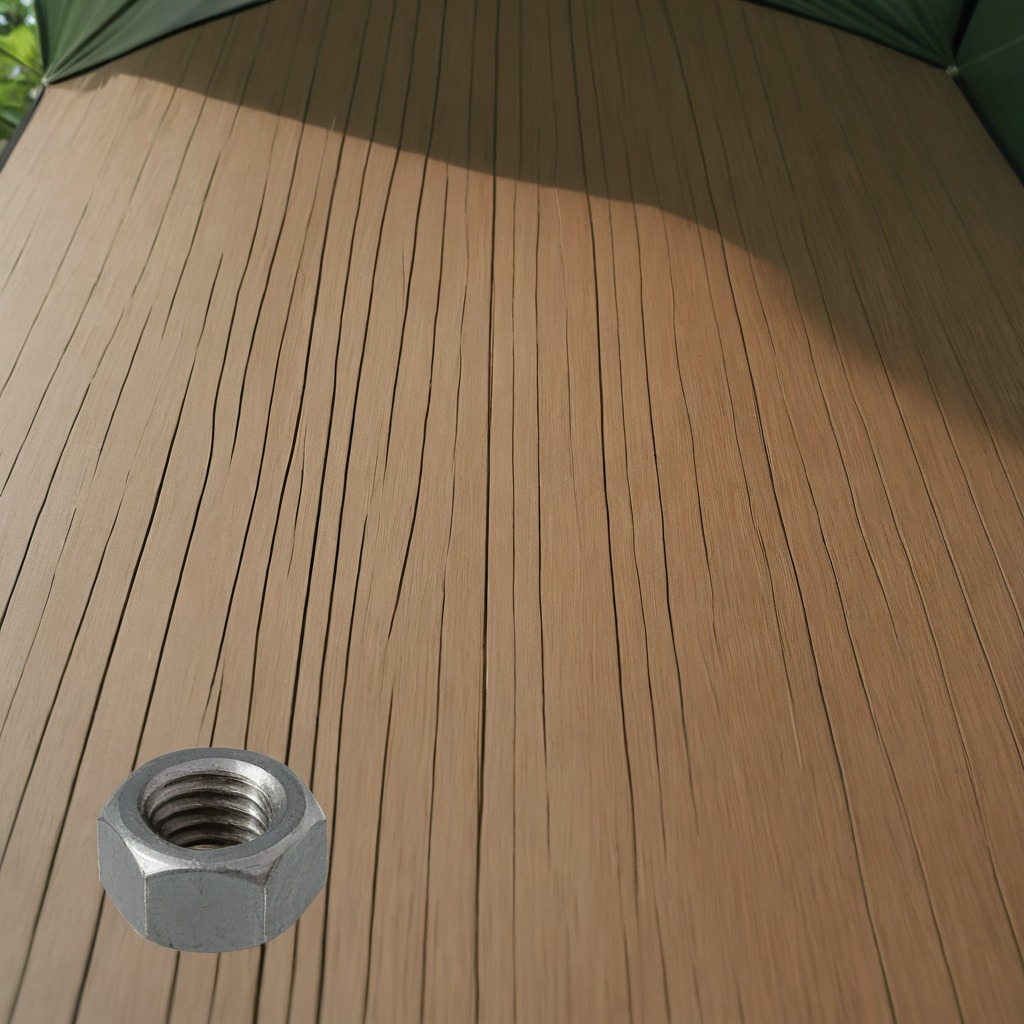
A metal nut is lying on the wooden table.